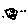
Label: smiley face